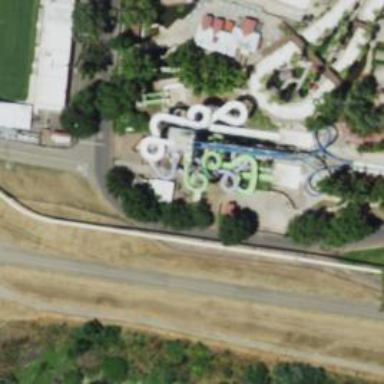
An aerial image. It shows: Aqueduct bridge with water slide attraction.